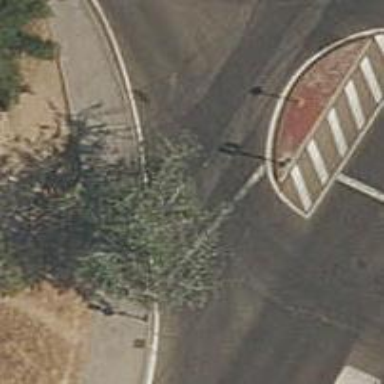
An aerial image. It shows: Road with traffic signals.